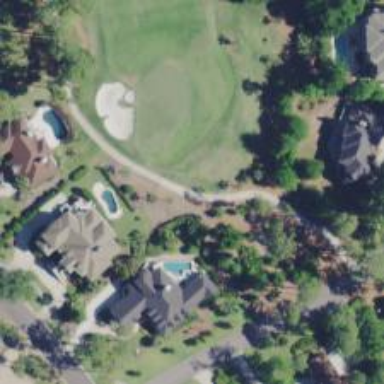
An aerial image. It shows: Path designated for golf carts.